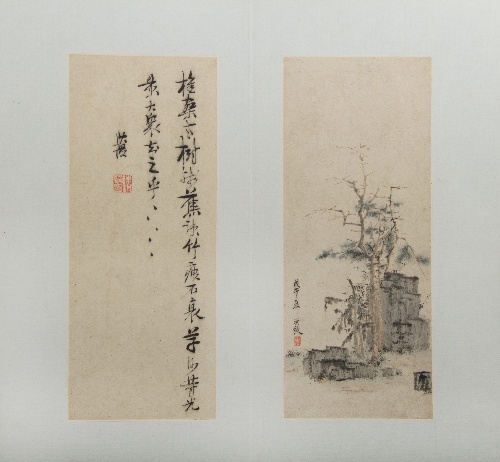
Title: 明/清  陳洪綬  山水人物花卉圖  冊|Landscapes, Figures, and Flowers
Artist: Chen Hongshou
Artist bio: Chinese, 1598–1652
Date: dated 1618–22
Object type: Album
Classification: Paintings
Medium: Album of twelve paintings; ink and color on paper
Culture: China
Period: Ming dynasty (1368–1644)
Dimensions: Image: 8 3/4 × 3 5/8 in. (22.2 × 9.2 cm)
Inscription: 8 3/4 × 3 5/8 in. (22.2 × 9.2 cm)
Department: Asian Art
Credit line: Purchase, Friends of Far Eastern Art Gifts, 1985
Accession year: 1985
Repository: Metropolitan Museum of Art, New York, NY
Tags: Landscapes